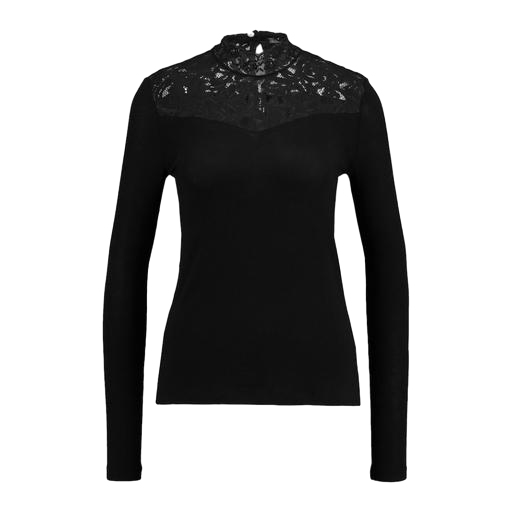
black long-sleeved lace top, lace-yoke t-shirt, black shayna mock-turtleneck lace top, white background